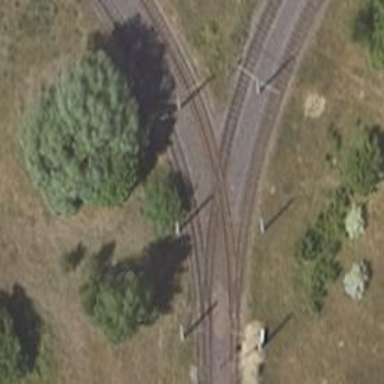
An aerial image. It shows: Railway crossing.